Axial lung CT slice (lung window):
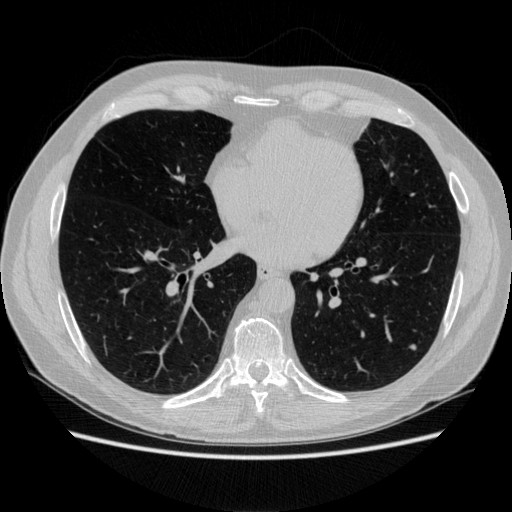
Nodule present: yes
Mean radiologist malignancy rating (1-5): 2.667